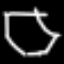
Label: octagon